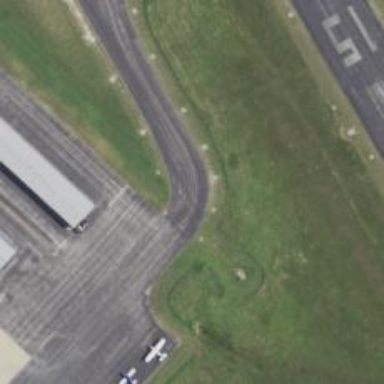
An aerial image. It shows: Image of taxiway at airport.